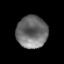
Tissue: prostate
Cell type: Myeloid cells
Senescence score: 0.3501
Nuclear area (px): 968
Mean DAPI intensity: 111.506